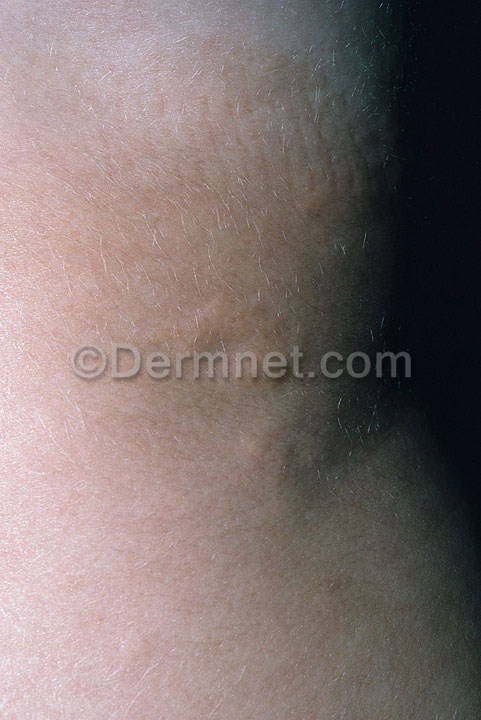
Disease: Seborrheic Keratoses and other Benign Tumors